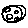
Label: moon